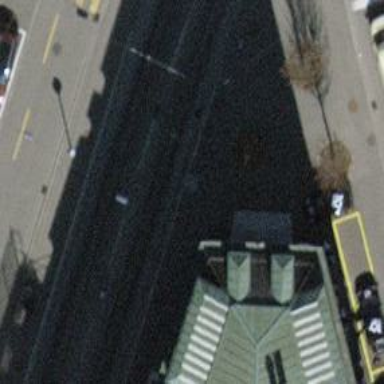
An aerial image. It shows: Tram stop with stop position for public transport.